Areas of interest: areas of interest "Industrial and Commercial Bank of China (Jiaxing Branch)"
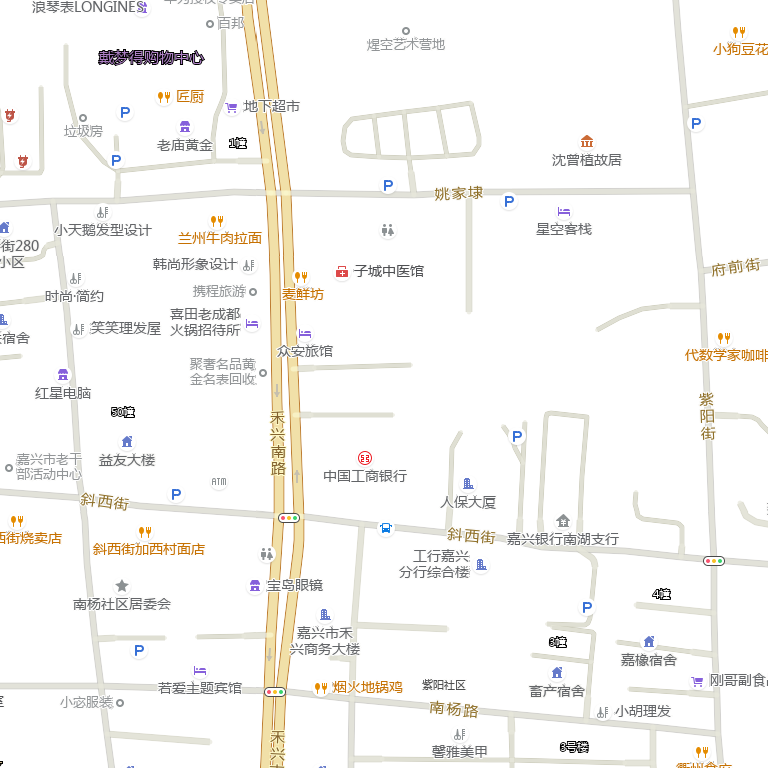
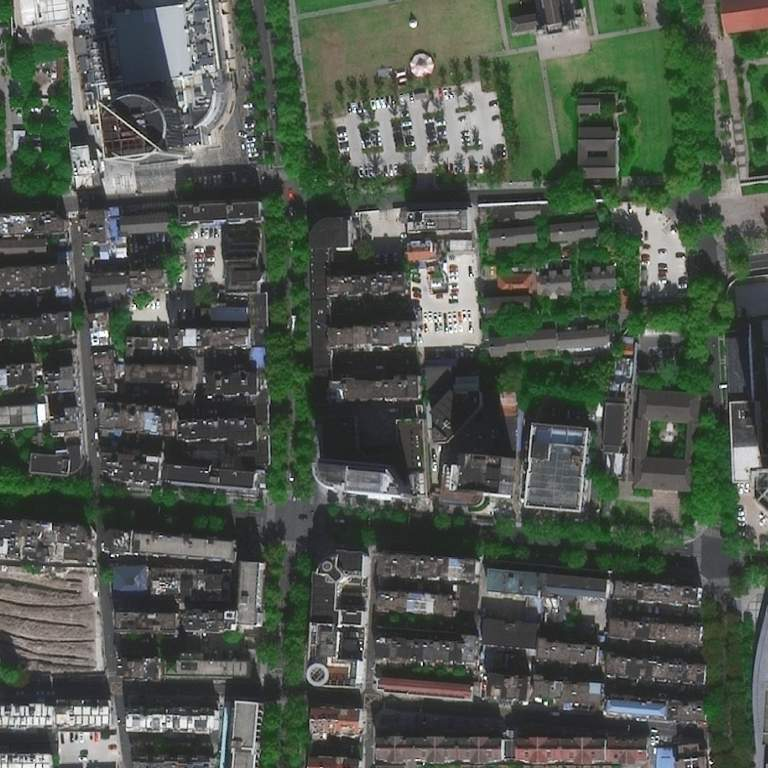